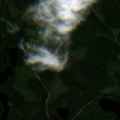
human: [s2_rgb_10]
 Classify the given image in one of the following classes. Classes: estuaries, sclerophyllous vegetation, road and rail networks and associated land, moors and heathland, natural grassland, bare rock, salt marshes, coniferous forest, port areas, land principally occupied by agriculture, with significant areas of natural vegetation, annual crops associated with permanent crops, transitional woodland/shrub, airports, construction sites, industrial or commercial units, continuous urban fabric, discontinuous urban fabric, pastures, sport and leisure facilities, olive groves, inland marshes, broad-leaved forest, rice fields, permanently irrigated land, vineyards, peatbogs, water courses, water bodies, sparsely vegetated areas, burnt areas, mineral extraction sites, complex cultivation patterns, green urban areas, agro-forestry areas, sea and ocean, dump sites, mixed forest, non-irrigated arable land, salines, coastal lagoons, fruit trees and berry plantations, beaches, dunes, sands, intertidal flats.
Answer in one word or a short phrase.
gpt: broad-leaved forest, coniferous forest, mixed forest, transitional woodland/shrub, water bodies